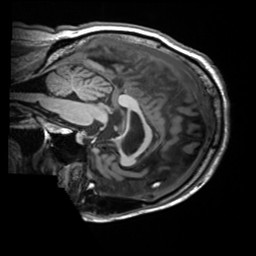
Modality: T1w
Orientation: sagittal
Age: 77
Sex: male
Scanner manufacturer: siemens
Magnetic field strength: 3 T
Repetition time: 2.2 s
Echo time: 0.00245 s